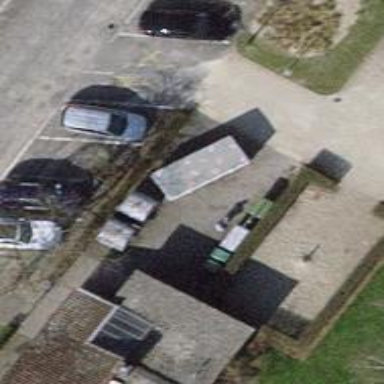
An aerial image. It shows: Recycling container for recycling.